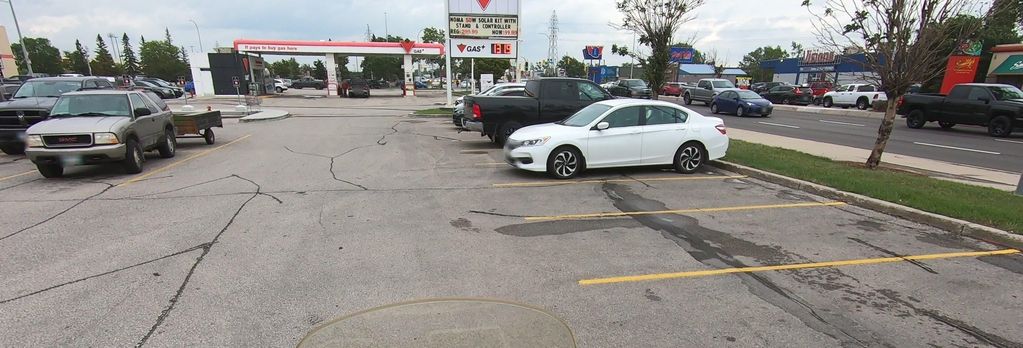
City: winnipeg